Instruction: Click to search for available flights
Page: home
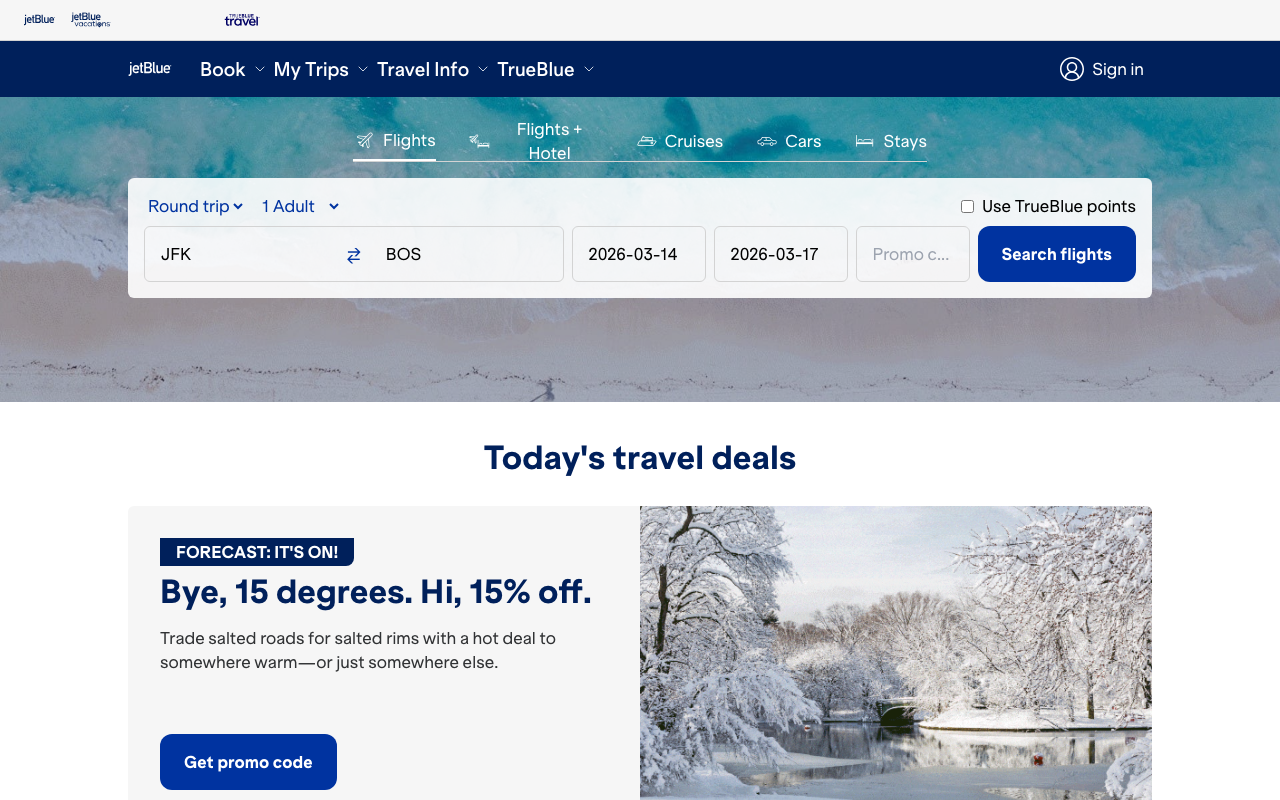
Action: click